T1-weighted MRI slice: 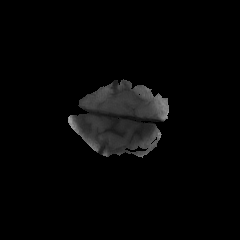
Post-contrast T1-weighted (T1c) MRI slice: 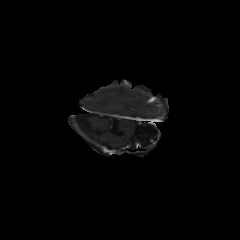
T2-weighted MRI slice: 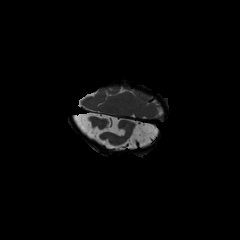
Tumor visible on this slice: no